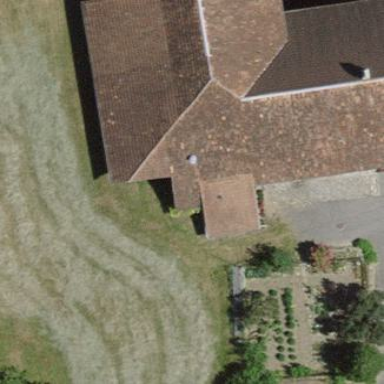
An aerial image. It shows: Farm building.